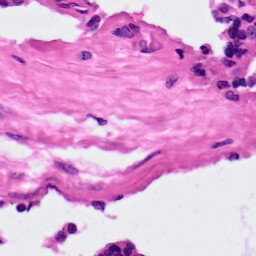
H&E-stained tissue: Ovarian